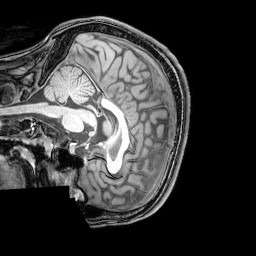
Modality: T1w
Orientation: sagittal
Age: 24
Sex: male
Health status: healthy
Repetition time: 0.081 s
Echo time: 0.037 s